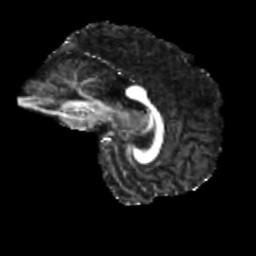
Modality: FA
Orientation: sagittal
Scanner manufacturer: siemens
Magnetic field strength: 3 T
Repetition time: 4 s
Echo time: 0.0594 s